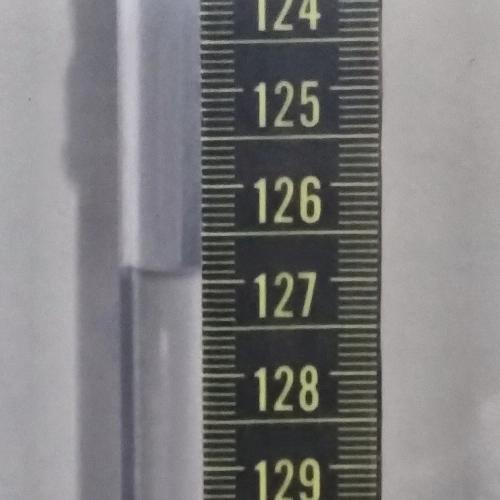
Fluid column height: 126.9 cm